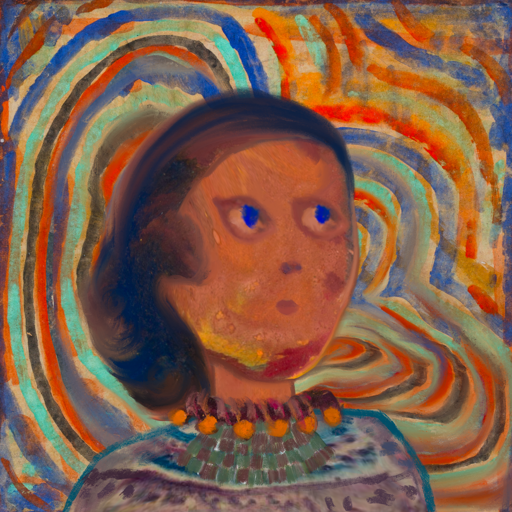
Background: Sisters, Head And Neck Side: Mother_And_Son_Son, Face Side: Mother_And_Son_Mother, Bust: HillGirl, Hair Side: Mother_And_Son_Son, Head Accessory: Blank, Second Necklace: After_Raid, Necklace: Doll, Baby: Blank